Question: I have "roles" associated to "projects".
I don't care if a role name is duplicated, but what I want to make sure is that for each project the role name cannot be duplicated.
Here is what I thought should work:
'''
<?php
// src/AppBundle/Entity/Role.php
namespace AppBundle\Entity;
use Doctrine\ORM\Mapping as ORM;
use Symfony\Bridge\Doctrine\Validator\Constraints\UniqueEntity;
/**
* @ORM\Entity(repositoryClass="AppBundle\Entity\RoleRepository")
* @ORM\Table(name="roles")
* @UniqueEntity(fields={"name","project"}, message="Duplicated role for this project")
*/
class Role
{
/**
* @ORM\Column(type="integer")
* @ORM\Id
* @ORM\GeneratedValue(strategy="AUTO")
*/
protected $id;
/**
* @ORM\Column(type="string", length=100)
*/
protected $name;
/**
* @ORM\Column(type="text")
*/
protected $description;
...
other fields
...
/**
* @ORM\ManyToOne(targetEntity="Project")
*/
protected $project;
}
'''
According to the documentation <URL> that's exactly what I need:
> This required option is the field (or list of fields) on which this
entity should be unique. For example, if you specified both the email
and name field in a single UniqueEntity constraint, then it would
enforce that the combination value where unique (e.g. two users could
have the same email, as long as they don't have the same name also).
The constraint is simply ignored (I mean that if I try to have the same role name for the same project, it stores the duplicated role name and projectID).
What am I missing?
EDIT: after I updated the DB with "php app/console doctrine:schema:update --force" I tried to generate the error directly with SQL, but no exceptions were thrown. Now, I don't know if this "UniqueEntity" validation is done at DB level or it's Doctrine's validator.
EDIT2: I tried to have only one field ("name") and the validation works properly (only on that field of course).
Anyways, here is the controller:
'''
/**
* @Route("/role/create/{projectID}", name="role_create")
*/
public function createRoleAction(Request $request, $projectID)
{
$prj = $this->getDoctrine()->getRepository('AppBundle:Project')->findOneById($projectID);
$role = new Role();
$form = $this->createForm(new RoleFormType(), $role);
$form->handleRequest($request);
if ($form->isValid())
{
$em = $this->getDoctrine()->getManager();
$role->setProject($prj);
$em->persist($role);
$em->flush();
return $this->redirect($this->generateUrl('hr_manage', array('projectID' => $projectID)));
}
return $this->render('Role/createForm.html.twig', array('projectID' => $projectID, 'form' => $form->createView(),));
}
'''
The validation is not performed, and the entity persisted on DB, with the "project" column pointing at the right project. Here is a snapshot of the 2 relevant fields:

Here is the RoleFormType (an extract of relevant fields):
'''
<?php
namespace AppBundle\Form\Type;
use Symfony\Component\Form\AbstractType;
use Symfony\Component\Form\FormBuilderInterface;
use Symfony\Component\OptionsResolver\OptionsResolverInterface;
class RoleFormType extends AbstractType
{
public function buildForm(FormBuilderInterface $builder, array $options)
{
// add your custom field
$builder->add('name', 'text')
->add('description', 'text')
...lots of other fields, but "project" is not present as it's passed automatically from the controller
->add('save', 'submit', array('label' => 'Create'));
}
public function getName()
{
return 'role';
}
public function setDefaultOptions(OptionsResolverInterface $resolver)
{
$resolver->setDefaults(array('data_class' => 'AppBundle\Entity\Role',));
}
}
'''
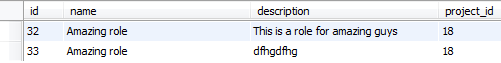
Answer: The problem is you are not actually validating the entity to check for the unique constraint violation. When you call '$form->isValid()', it does call the validator for the 'Role' entity since you passed that as the form's data class. However, since 'project' is not set until after that, no validation occurs on the 'project' field.
When you call '$em->persist($role);' and '$em->flush();' this simply tells Doctrine to insert the entity into the database. Those 2 calls do perform validation on their own, so the duplicates be inserted.
Try setting the project before creating the form instead:
'''
$role = new Role();
$role->setProject($prj);
$form = $this->createForm(new RoleFormType(), $role);
'''
Now project will be set on the entity, so when '$form->isValid()' is called the Symfony validator will check for uniqueness.
If that doesn't work, you'll want to add a 'project' type to the form as a 'hidden' field as well so it's passed back, but I don't think that will be necessary.
The other thing I would state is that you definitely want to add the unique constraint on your database itself - this way even if you try to insert a duplicate, the database will thrown an exception back to you and not allow it, regardless of your code.